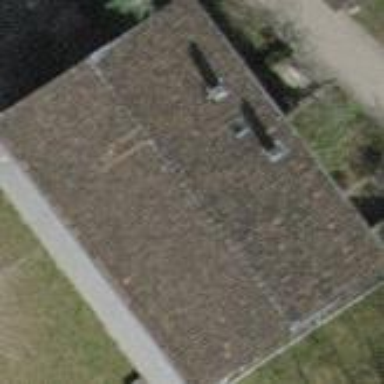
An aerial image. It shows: Kindergarten building.